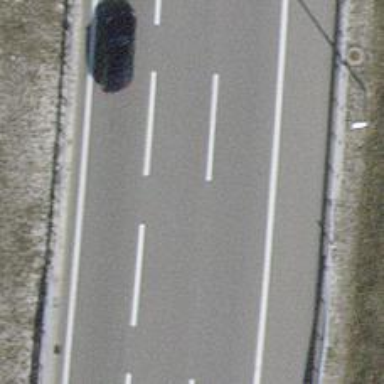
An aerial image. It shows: Motorway.